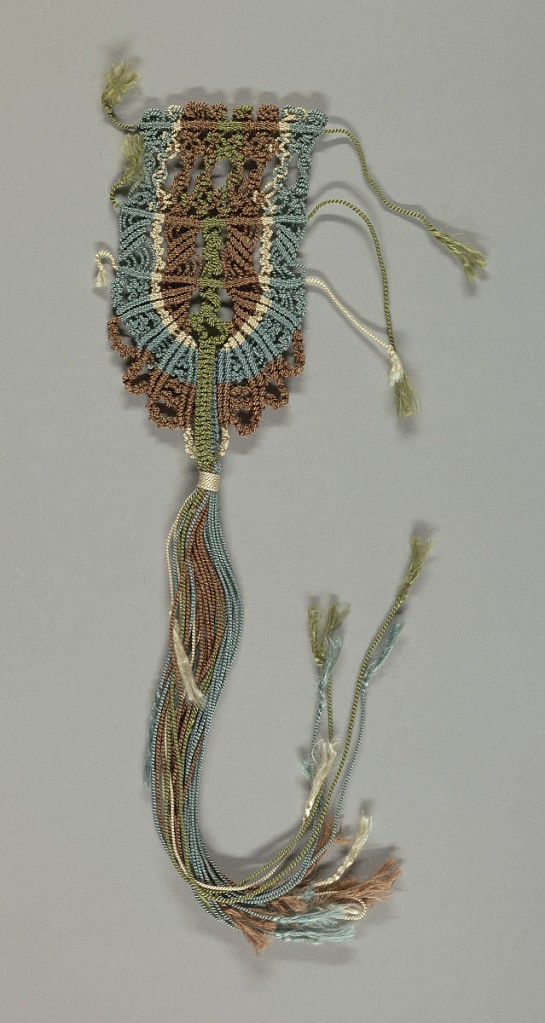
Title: Ornaments
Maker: Margaret Brantley Pell
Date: ca. 1890
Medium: silk Technique: knotting (macramé)
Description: Cord in green, brown, white and blue, knotted into an oval shaped ornament, ending in a tassel with fringed ends. All four ornaments are alike, except that two have long tassels and two short tassels.